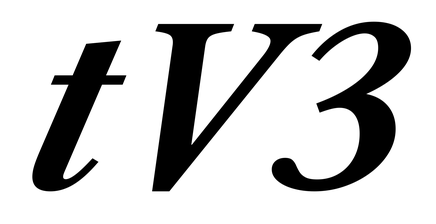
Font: LibreCaslonText-Italic_Bold_Italic